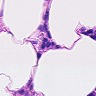
Metastatic tissue present: no